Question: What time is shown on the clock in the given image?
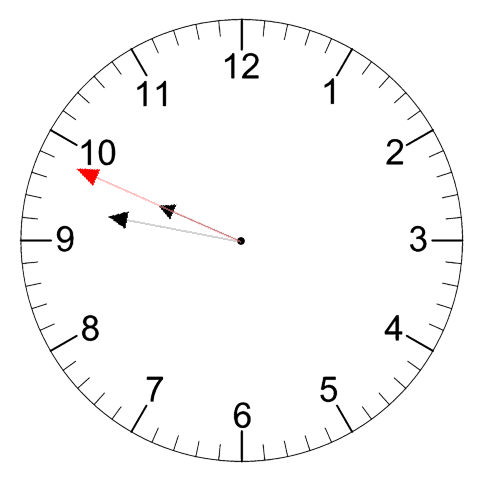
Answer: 09:46:49